Question: I follow <URL> and try to visit '/status/' page i see next error message

Model where i connect to SluggableBehavior
'''
namespace app\models;
use Yii;
use yiiehaviors\SluggableBehavior;
class Status extends \yii\db\ActiveRecord
{
const PERMISSIONS_PRIVATE = 10;
const PERMISSIONS_PUBLIC = 20;
public function behaviors()
{
return [
[
'class' => SluggableBehavior::className(),
'attribute' => 'message',
// 'slugAttribute' => 'slug',
],
];
}
. . .
'''
What i'm doing wrong? I read definitive guide and example of usage in SluggableBehavior class in yii2 directory, but not found anything special.
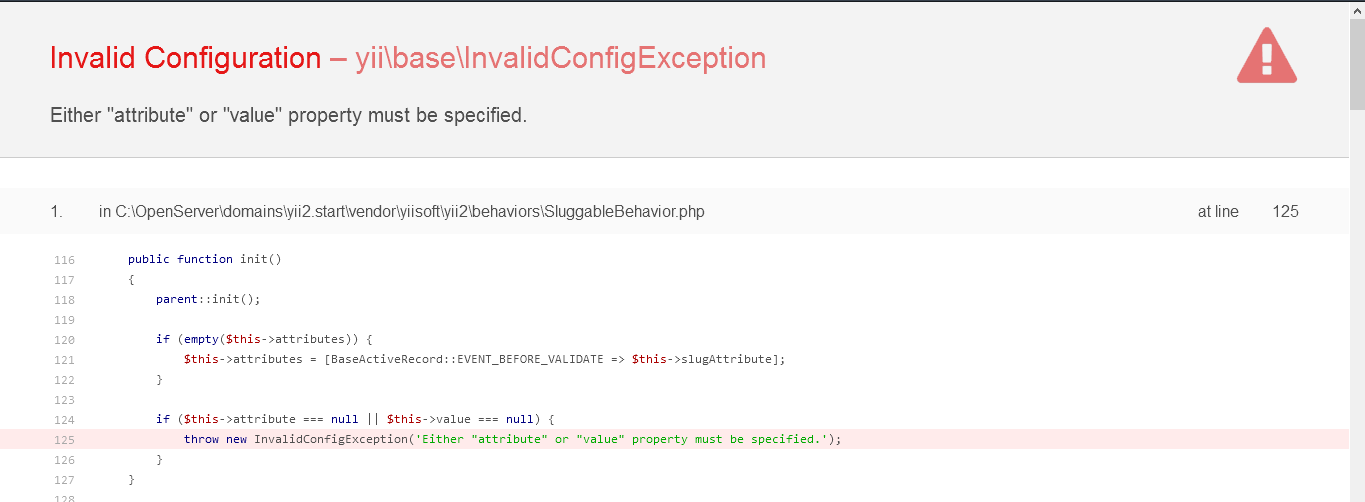
Answer: After some hours of reading docs and forums about yii2 and sluggable behavior i found what i need.
I specify 'value' property and all works fine:
'''
'value' => function($event){
if(!empty($event->sender->slug))
return $event->sender->slug;
return Inflector::slug($event->sender->title);
},
'''